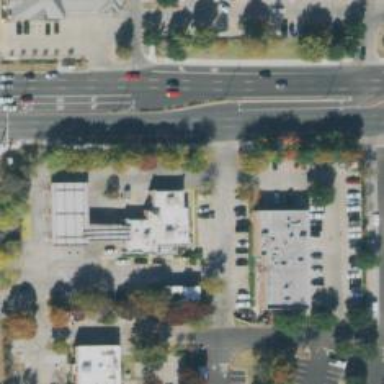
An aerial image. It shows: Convenience shop.